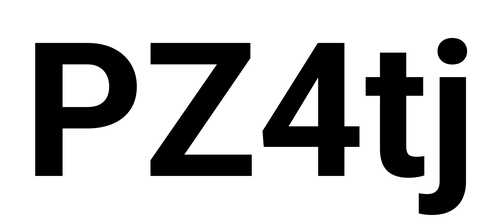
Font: Roboto_Bold